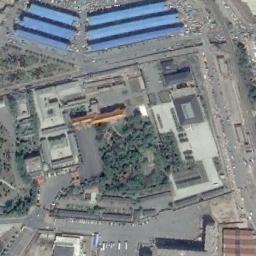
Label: palace